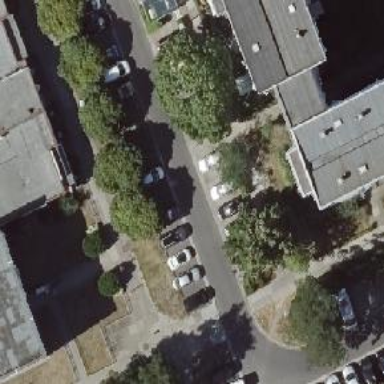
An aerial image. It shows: Street-side parking area with concrete surface.